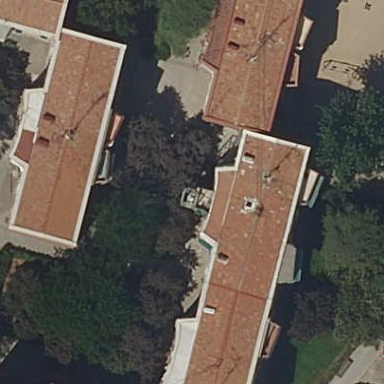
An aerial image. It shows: Image showing building with apartments.